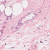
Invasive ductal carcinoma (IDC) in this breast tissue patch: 0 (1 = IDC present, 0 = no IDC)